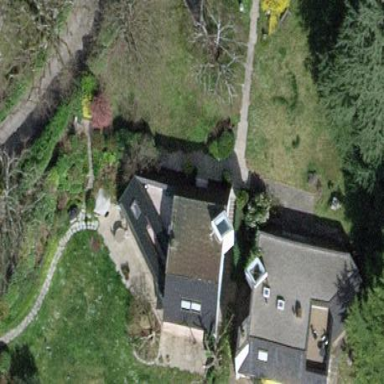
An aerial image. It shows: Garden surrounded by fence.